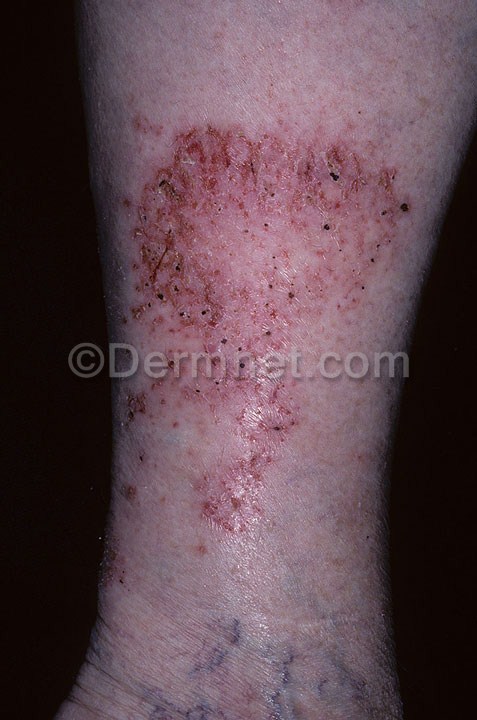
Disease: Eczema Photos